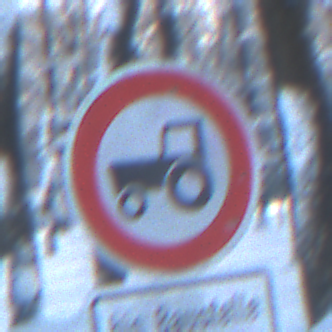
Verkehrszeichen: VerbotKraftfahrzeugeZuegeNichtSchneller25
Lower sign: SonstigeFahrzeugePersonengruppenFrei2
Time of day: MorningAfternoon
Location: Outdoor (Nature)
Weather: Clear
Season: Winter
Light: Natural